Question: I'm currently wondering how I would go about search for a specific string and finding the numbers proceeding it. I have a program that checks the ping on the ip you type in and it comes out with max, min, average etc. I am currently trying to see if there is a way to find and print out just the max, min and average numbers. I've tried manually checking the charAt but it ends up coming up to about 15 lines of unnecessary code when it should only be a few. Any help would be greatly appreciated.
Here is a picture of the numbers i'm trying to get:

Here is the code I am using to find the ping
'''
public static void runSystemCommand(String command, JTextArea field) {
try {
Process p = Runtime.getRuntime().exec(command);
BufferedReader inputStream = new BufferedReader(
new InputStreamReader(p.getInputStream()));
String s = "";
// reading output stream of the command
while ((s = inputStream.readLine()) != null) {
System.out.println(s);
}
} catch (Exception e) {
e.printStackTrace();
}
}
'''
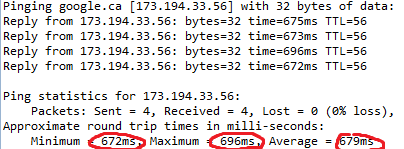
Answer: '''
String s = "Minimum: 672ms, Maximum: 696ms,...time=675ms ... ";
// the following code will match the first two numbers but not the third!
Pattern p = Pattern.compile("\s\d+ms");
Matcher m = p.matcher(s);
while(m.find()) {
System.out.println(m.group().trim());
}
'''
'''
672ms
696ms
'''